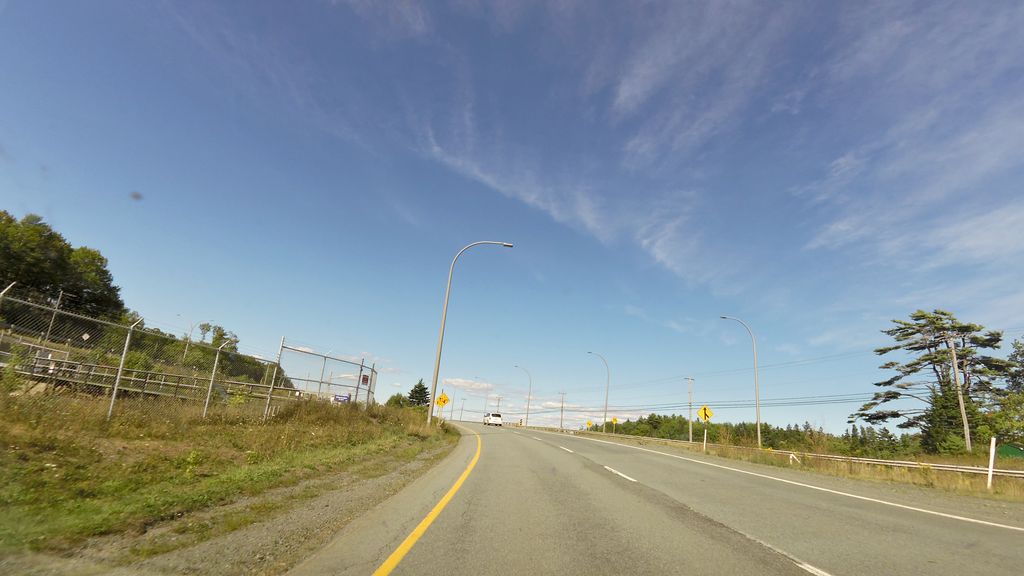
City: halifax